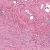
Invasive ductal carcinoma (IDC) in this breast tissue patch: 0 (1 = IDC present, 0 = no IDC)